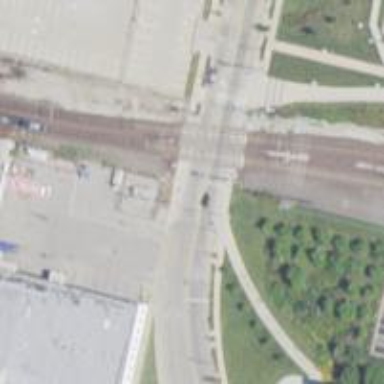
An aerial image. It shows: Railway crossing.